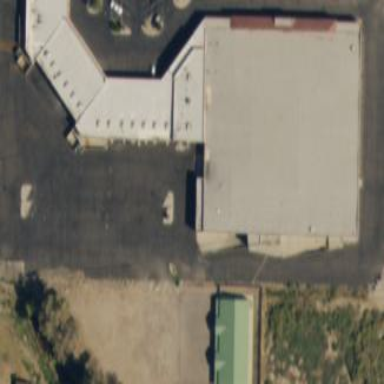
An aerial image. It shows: Retail building.